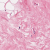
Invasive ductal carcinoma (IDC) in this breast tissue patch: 0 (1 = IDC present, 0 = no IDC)